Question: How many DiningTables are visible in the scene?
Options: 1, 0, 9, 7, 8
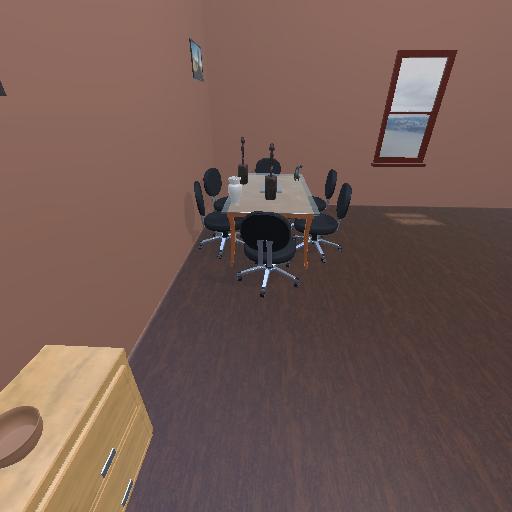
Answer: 1